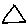
Label: triangle